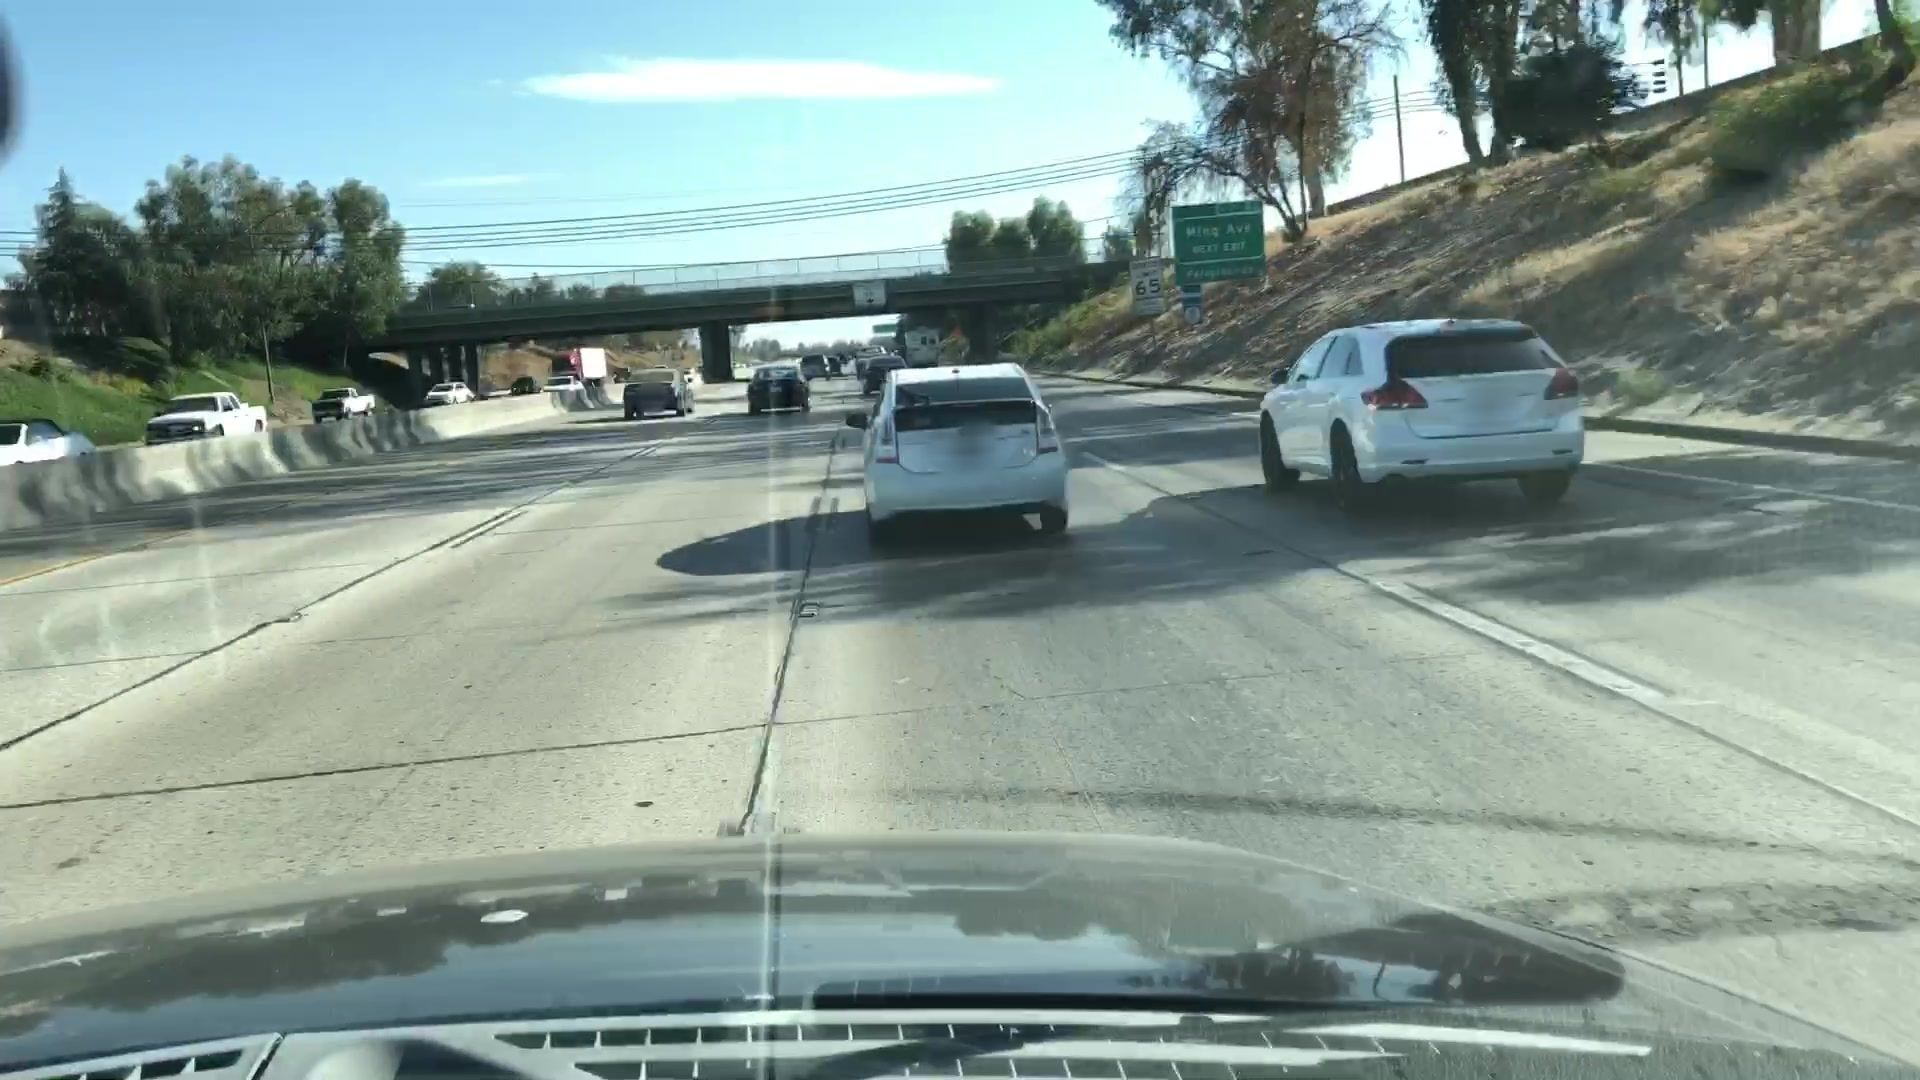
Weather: clear
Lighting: day
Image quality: good
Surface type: driving surface
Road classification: motorway, motorway_link
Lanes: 2, 1
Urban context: urban centre
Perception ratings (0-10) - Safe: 0.92, Lively: 3.63, Beautiful: 3.46, Boring: 5.92, Depressing: 4.65, Wealthy: 6.46